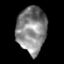
Tissue: skin
Cell type: Epithelial cells
Senescence score: 0.2711
Nuclear area (px): 1342
Mean DAPI intensity: 132.382